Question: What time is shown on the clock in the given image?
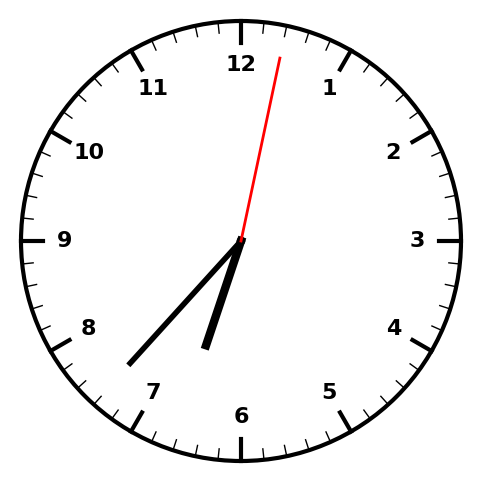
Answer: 06:37:02